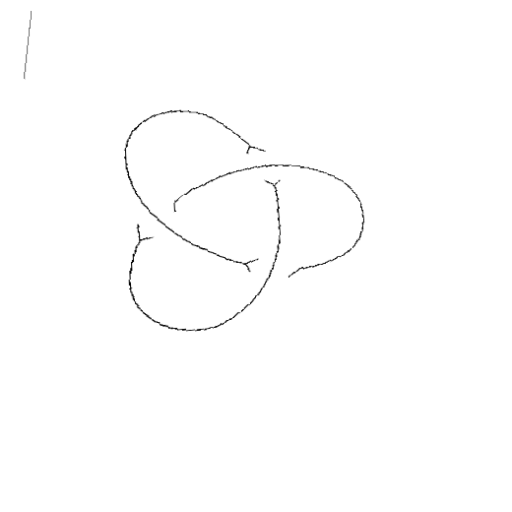
Crossing number: 3